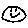
Label: smiley face